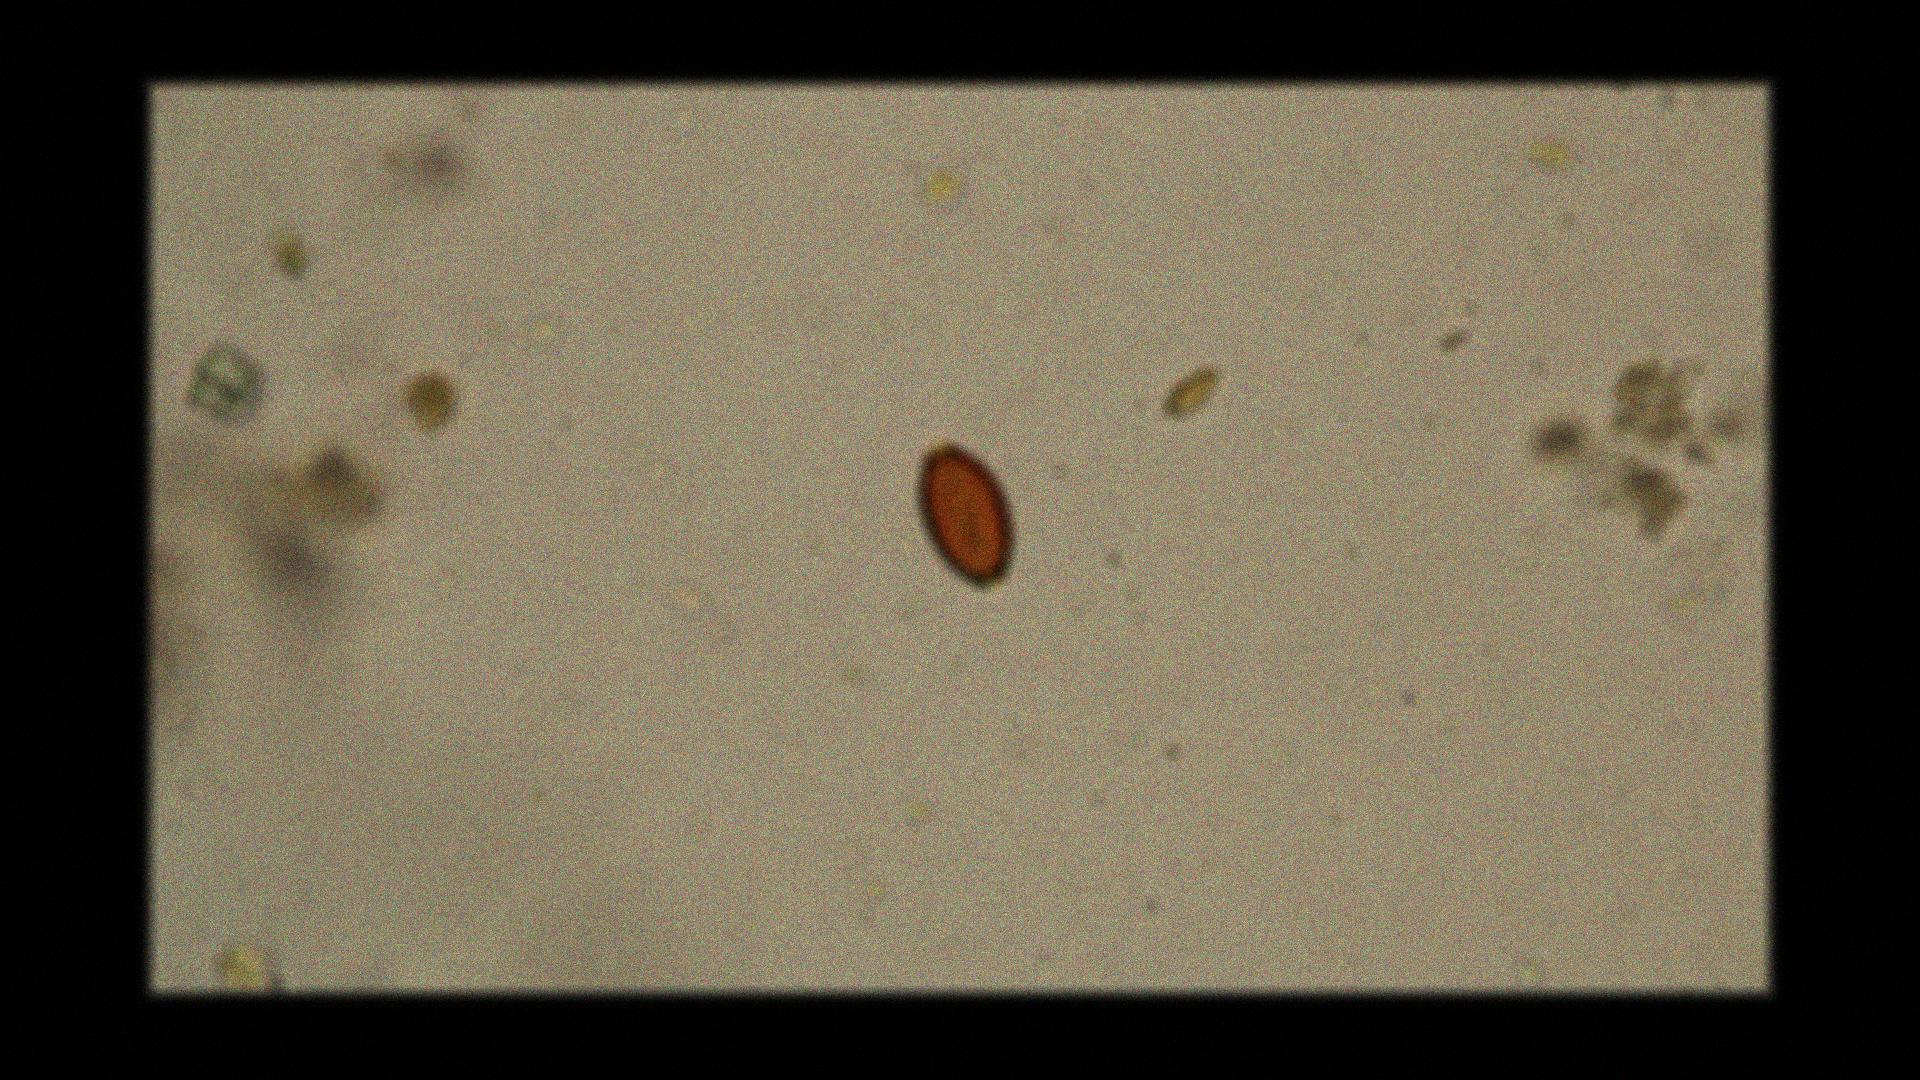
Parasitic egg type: Trichuris trichiura